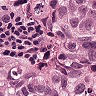
Metastatic tissue present: yes